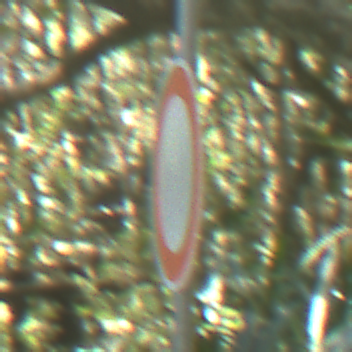
Verkehrszeichen: VerbotFahrzeugeAllerArt
Umgebung: Outdoor, Nature
Tageszeit: Midday
Wetter: Clear
Licht: Natural
Jahreszeit: NotSpecified
Kontrast: LowContrast